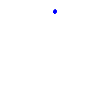
Particle: pion